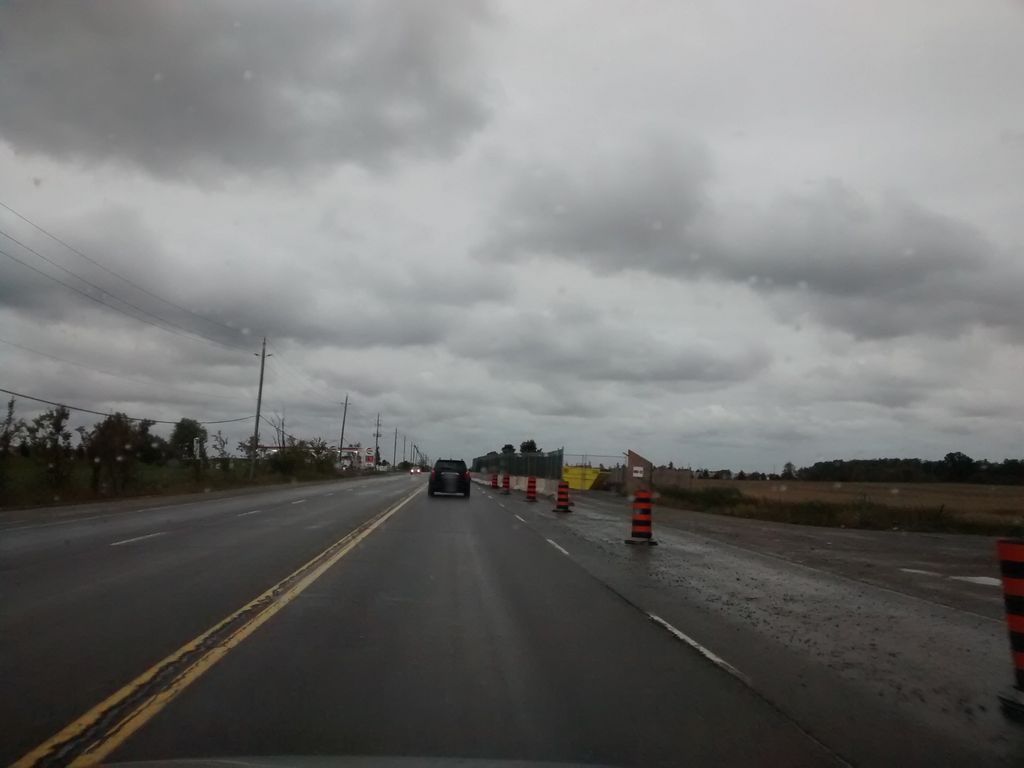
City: hamilton